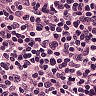
Metastatic tissue present: no